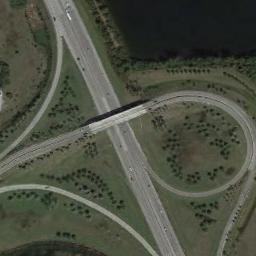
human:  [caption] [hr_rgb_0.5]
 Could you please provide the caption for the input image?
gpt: The overpass is on the grass next to a lake .

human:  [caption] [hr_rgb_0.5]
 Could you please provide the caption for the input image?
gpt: The grass is under the overpass .

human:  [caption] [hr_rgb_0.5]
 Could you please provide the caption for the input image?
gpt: The overpass is over the roads and a lake is next to the overpass .

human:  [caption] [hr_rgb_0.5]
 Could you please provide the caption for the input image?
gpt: The overpass is divided into three roads .

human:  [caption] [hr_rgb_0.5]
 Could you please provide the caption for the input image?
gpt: There are green meadows and some green trees beside the overpass .